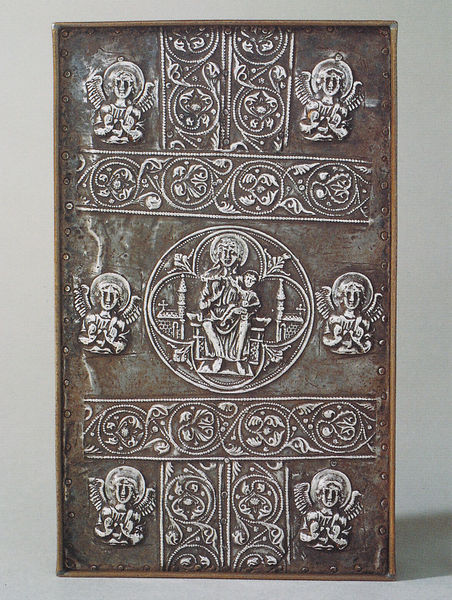
Titel: Reliquientafel
Standort: Quedlinburg (EU - D - Sachsen-Anhalt)
Schlagwörter: flügel, sitzen, blumen, weiss, ornament, silber, gold, kind, kreis, engel, ranken, thron, ornamente, metall, deckel, buch, kirchenturm, einband, heiligenschein, jesus, maria, madonna, kleeblatt, segensgestus, ziselierung, goldschmiedearbeit, niello, jeiligenschein